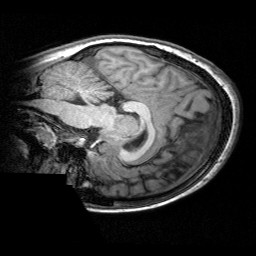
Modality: T1w
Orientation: sagittal
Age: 17
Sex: female
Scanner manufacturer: siemens
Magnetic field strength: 3 T
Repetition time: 2.53 s
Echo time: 0.00297 s